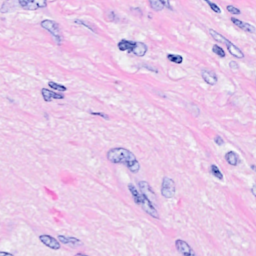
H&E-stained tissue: Breast